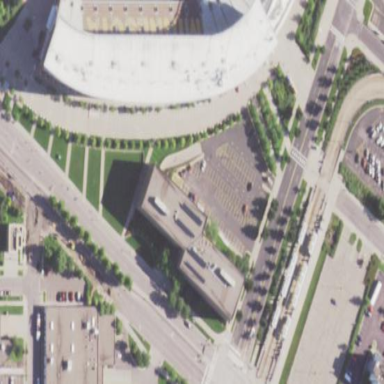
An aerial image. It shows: Parking area.